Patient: sex M, age 59
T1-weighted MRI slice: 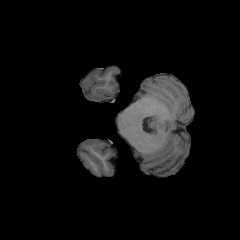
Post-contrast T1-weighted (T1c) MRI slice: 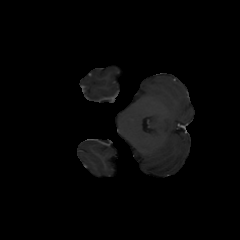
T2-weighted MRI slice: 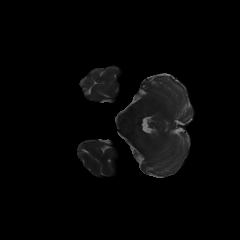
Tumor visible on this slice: no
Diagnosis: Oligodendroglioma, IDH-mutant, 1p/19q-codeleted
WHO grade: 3